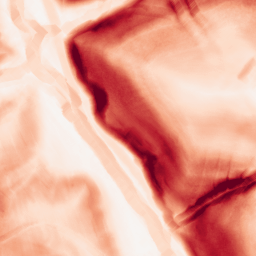
Category: morphological
Decomposition family: morphological_gradient
Decomposition parameters: size: 7
shape: diamond
Upsampling method: bicubic
Upsampling parameters: scale: 8
Upsampling scale: 8